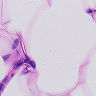
Metastatic tissue present: no